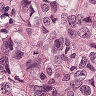
Metastatic tissue present: yes